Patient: sex M, age 47
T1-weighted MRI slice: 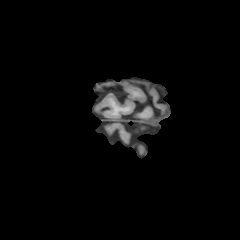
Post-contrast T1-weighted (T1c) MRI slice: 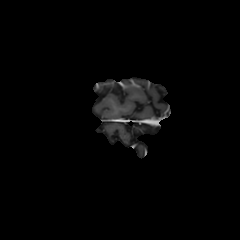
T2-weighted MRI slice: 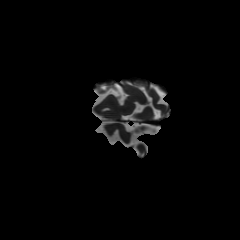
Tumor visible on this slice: no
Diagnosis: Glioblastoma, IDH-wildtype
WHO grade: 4